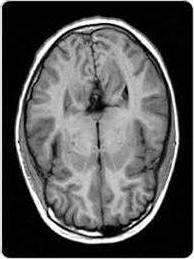
Label: notumor